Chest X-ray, AP view. Patient: 42 years old, sex M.
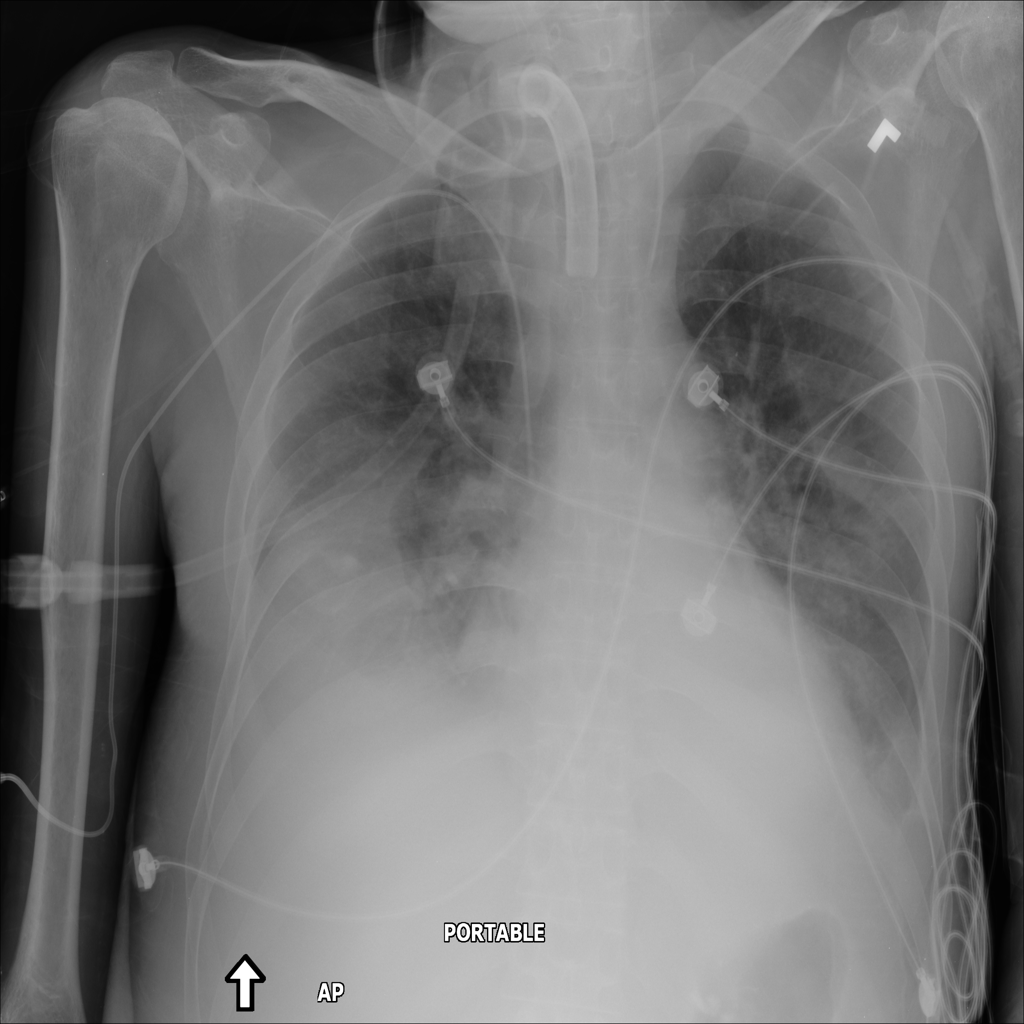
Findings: Atelectasis, Consolidation